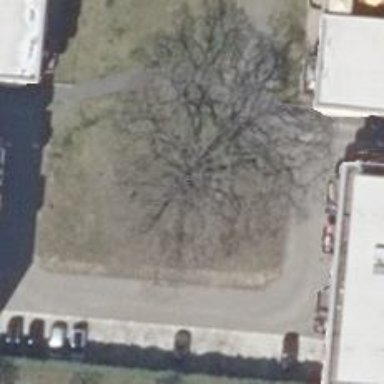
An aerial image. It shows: Natural monument tree with broadleaved deciduous leaves.